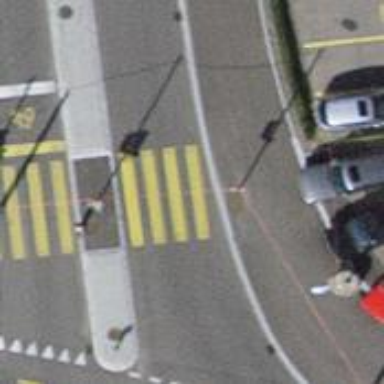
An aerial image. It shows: Crossing with zebra markings controlled by traffic signals.